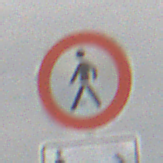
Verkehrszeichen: VerbotFussgaenger
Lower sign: RichtungsangabeDurchPfeile6
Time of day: MorningAfternoon
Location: Outdoor (Nature)
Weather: Overcast
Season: Winter
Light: Natural